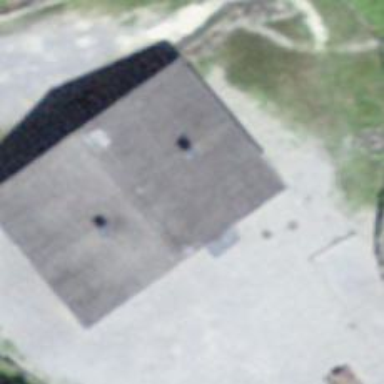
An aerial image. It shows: Gabled commercial building with roof oriented across. It serves as hostel for tourists.